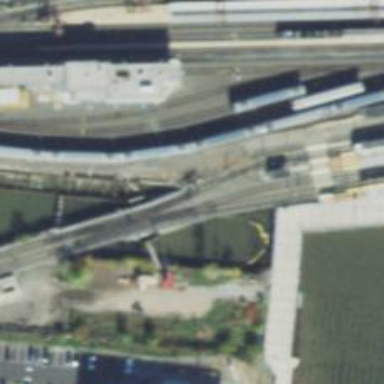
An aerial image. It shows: Bridge for light rail railway electrified with contact line.